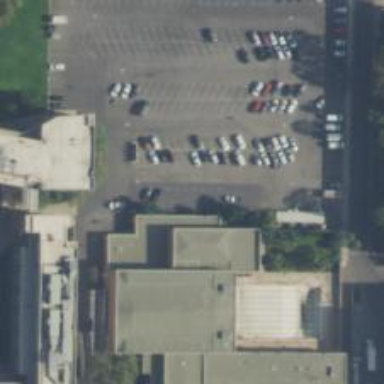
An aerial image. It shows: Parking space.